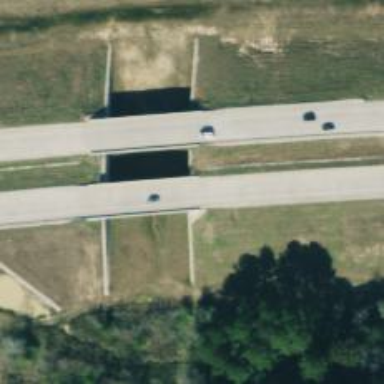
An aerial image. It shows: Bridge over motorway.